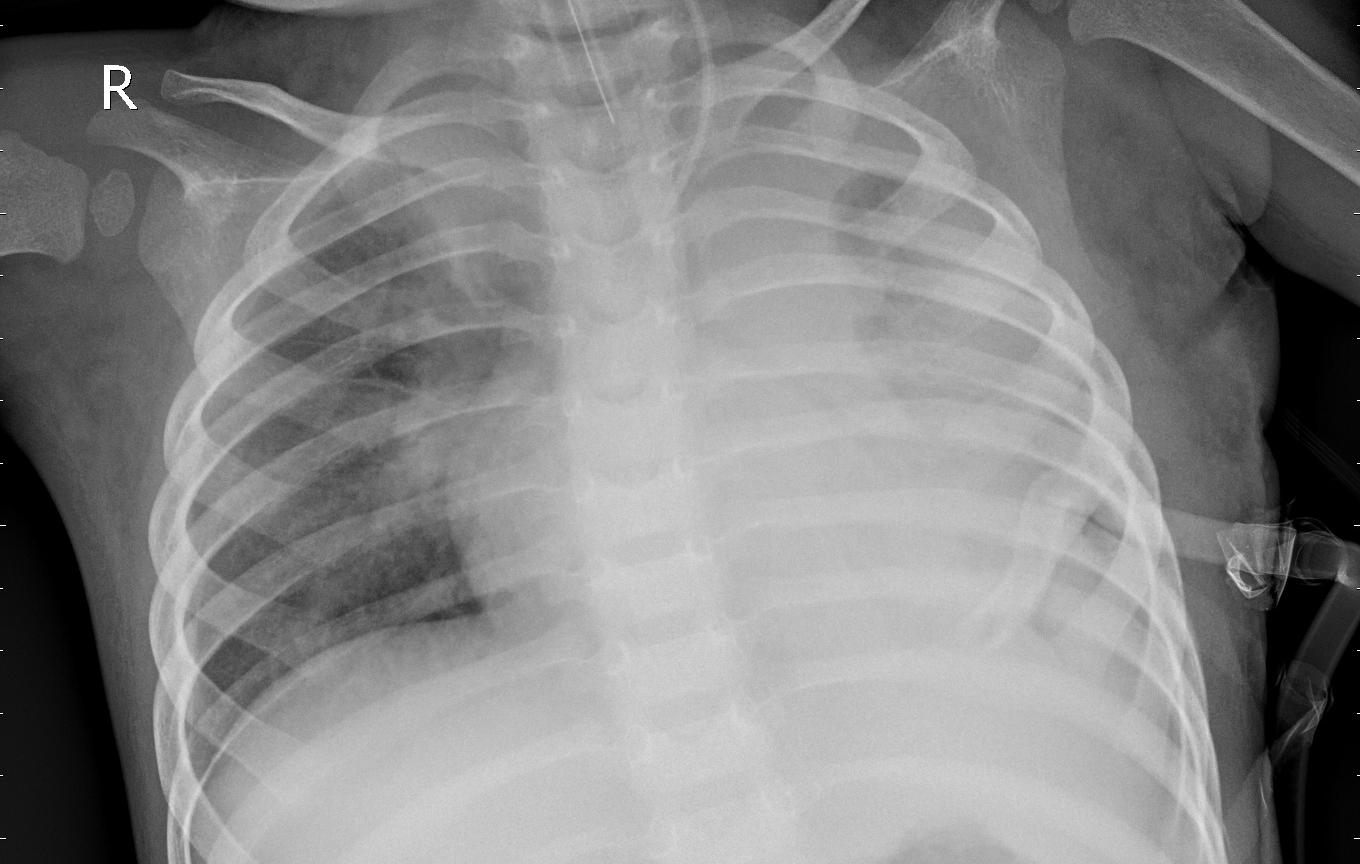
Diagnosis: PNEUMONIA